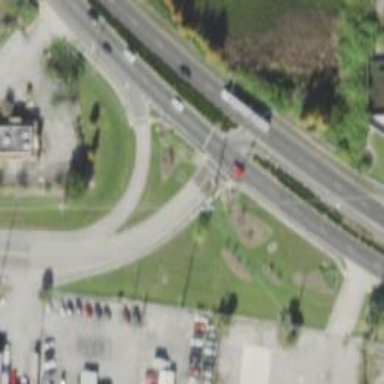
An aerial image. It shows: Secondary link road.